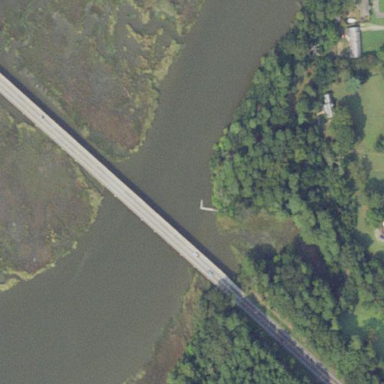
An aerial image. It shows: Man-made bridge.